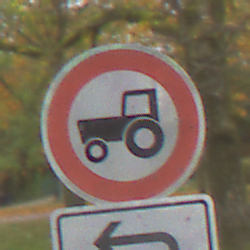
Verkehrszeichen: VerbotKraftfahrzeugeZuegeNichtSchneller25
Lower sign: RichtungsangabeDurchPfeile2
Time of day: Midday
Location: Outdoor (Nature)
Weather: Overcast
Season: Autumn
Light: Natural